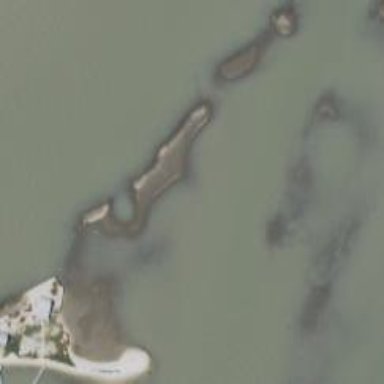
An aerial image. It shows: Oyster reef.